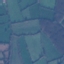
Land use / land cover class: Pasture